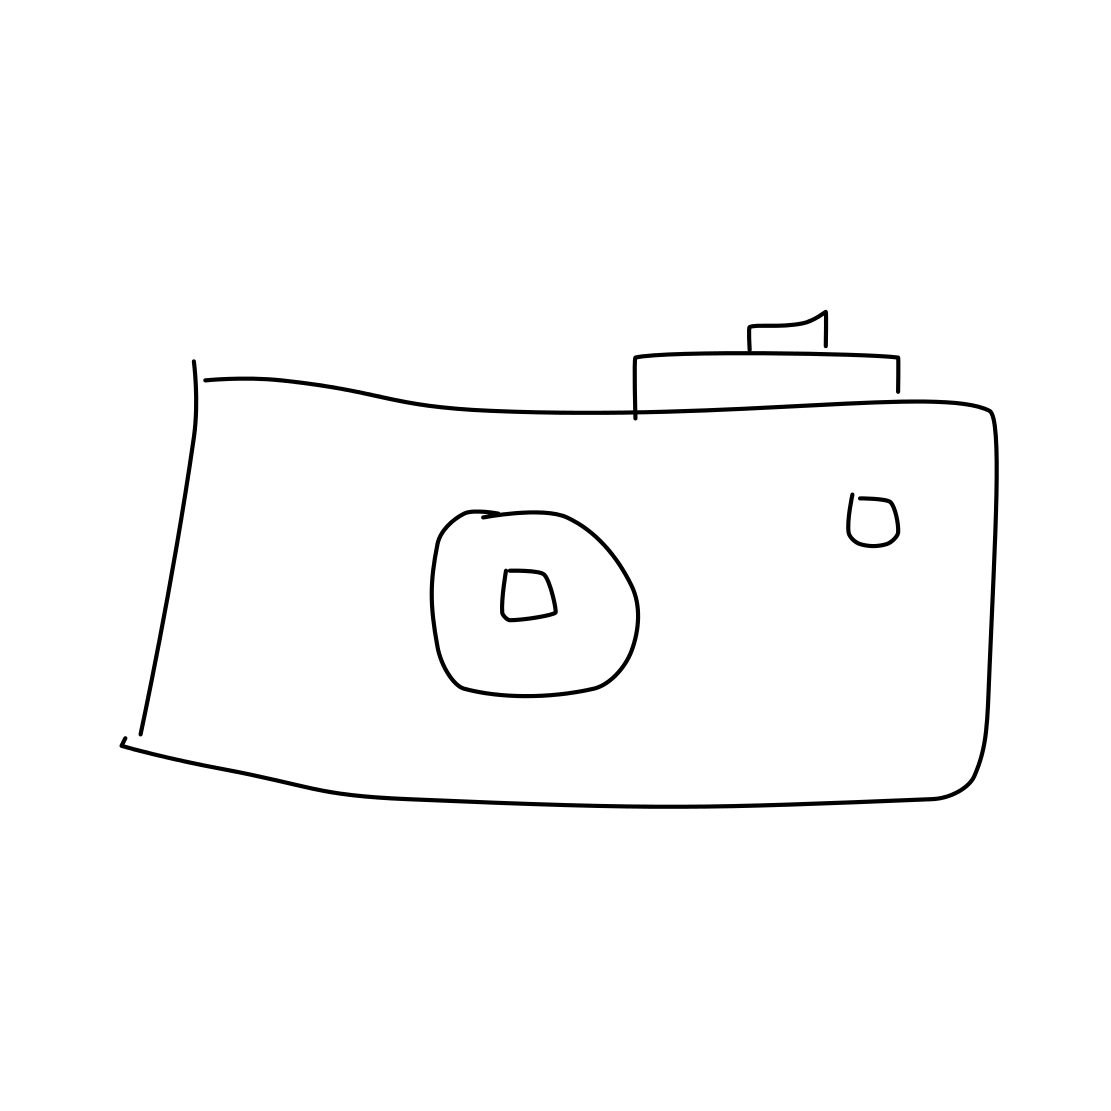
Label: camera